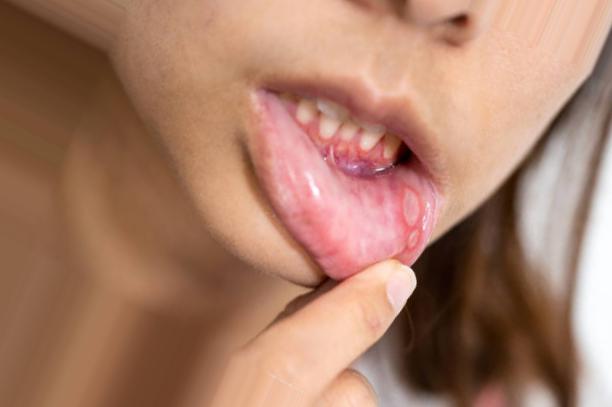
Condition: Mouth Ulcer